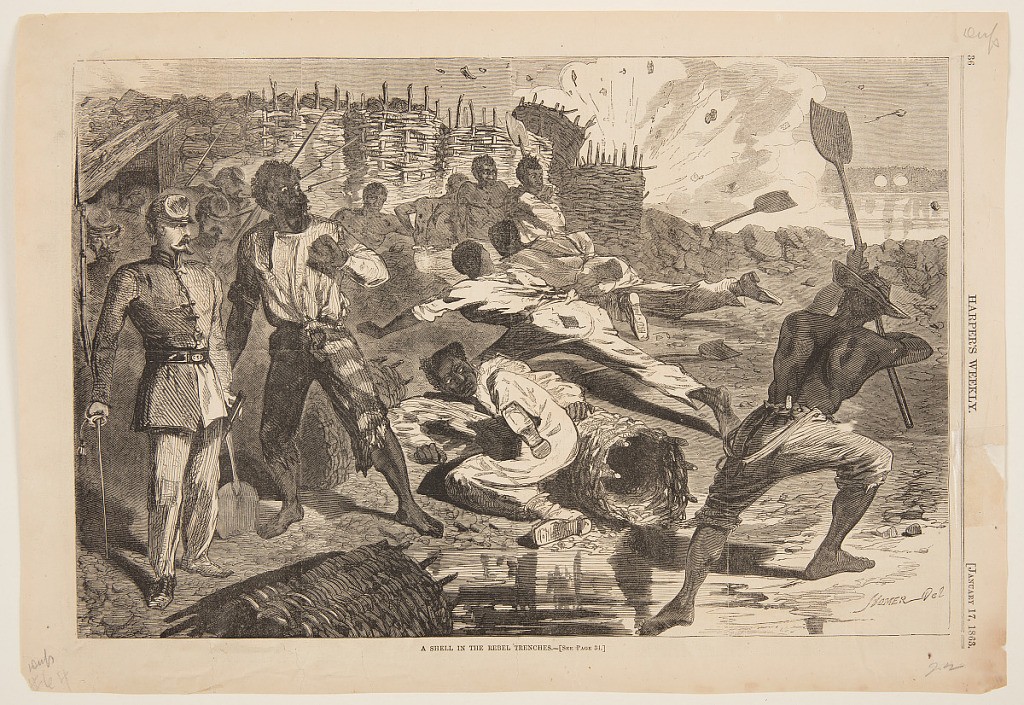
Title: A Shell in the Rebel Trenches
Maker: Winslow Homer, American, 1836–1910
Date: January 17, 1863
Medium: Wood engraving in black ink on paper
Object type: Print
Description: A shell bursts in the trench, in the background. A group of men throw themselves on the ground, while another, at right, raises his shovel. Two men, and an officer, stand at left.